【题型】填空题　【知识点】解析几何　【难度】easy
（2024·上海）正方形草地 $ABCD$ 边长 1.2，$E$ 到 $AB$，$AD$ 距离为 0.2，$F$ 到 $BC$，$CD$ 距离为 0.4，有个圆形通道经过 $E$，$F$，且与 $AD$ 只有一个交点，求圆形通道的周长 \underline{\quad 2.73 \quad}.（精确到 0.01）

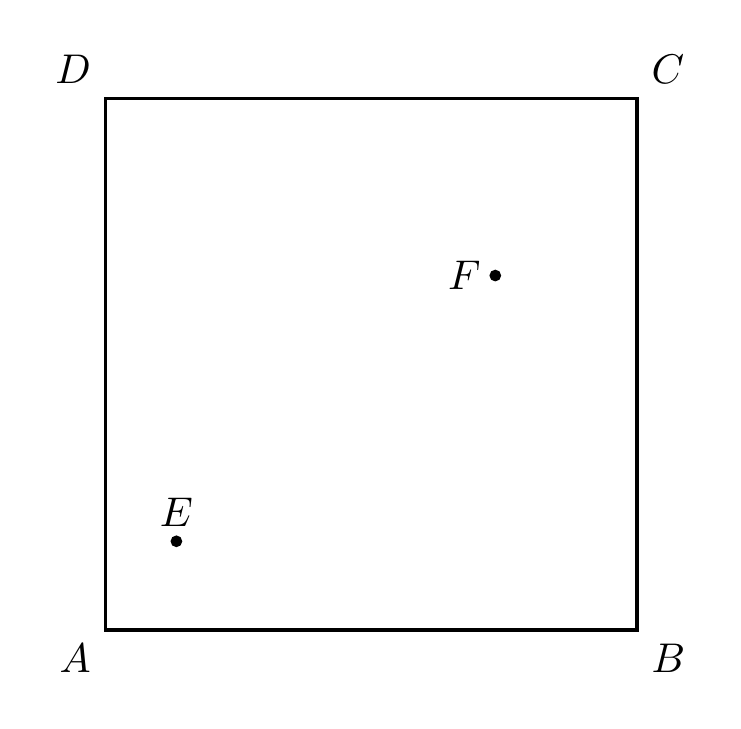
【解答】
【分析】先确定圆的圆心坐标和半径，从而得出结论.

【解答】解：以 $A$ 为原点，线段 $AB$ 所在直线为 $x$ 轴，$AD$ 所在直线为 $y$ 轴，建立直角坐标系，
易知 $E(0.2,0.2)$，$F(0.8,0.8)$.
不妨设 $EF$ 中点为 $M(0.5,0.5)$ 直线 $EF$ 中垂线所在直线方程为 $y-0.5=-(x-0.5)$，
化简得 $y=-x+1$.
所以可设圆心为 $(a,-a+1)$，半径为 $a$，且经过 $E$，$F$ 点，
即 $(a-0.2)^2+(-a+1-0.2)^2=a^2$，
化简得 $a^2-2a+0.68=0$，求得 $a = \dfrac{2 \pm \sqrt{1.28}}{2} = 1 \pm \sqrt{0.32} = 1 \pm \dfrac{4\sqrt{2}}{10}$.
结合题意可得，$a = 1 - \dfrac{4\sqrt{2}}{10} = 0.434$.
故有圆的周长 $C = 2\pi a = 2.725 \approx 2.73$.

【点评】本题主要考查直线与圆相交的性质，圆的标准方程，属于中档题.